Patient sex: M
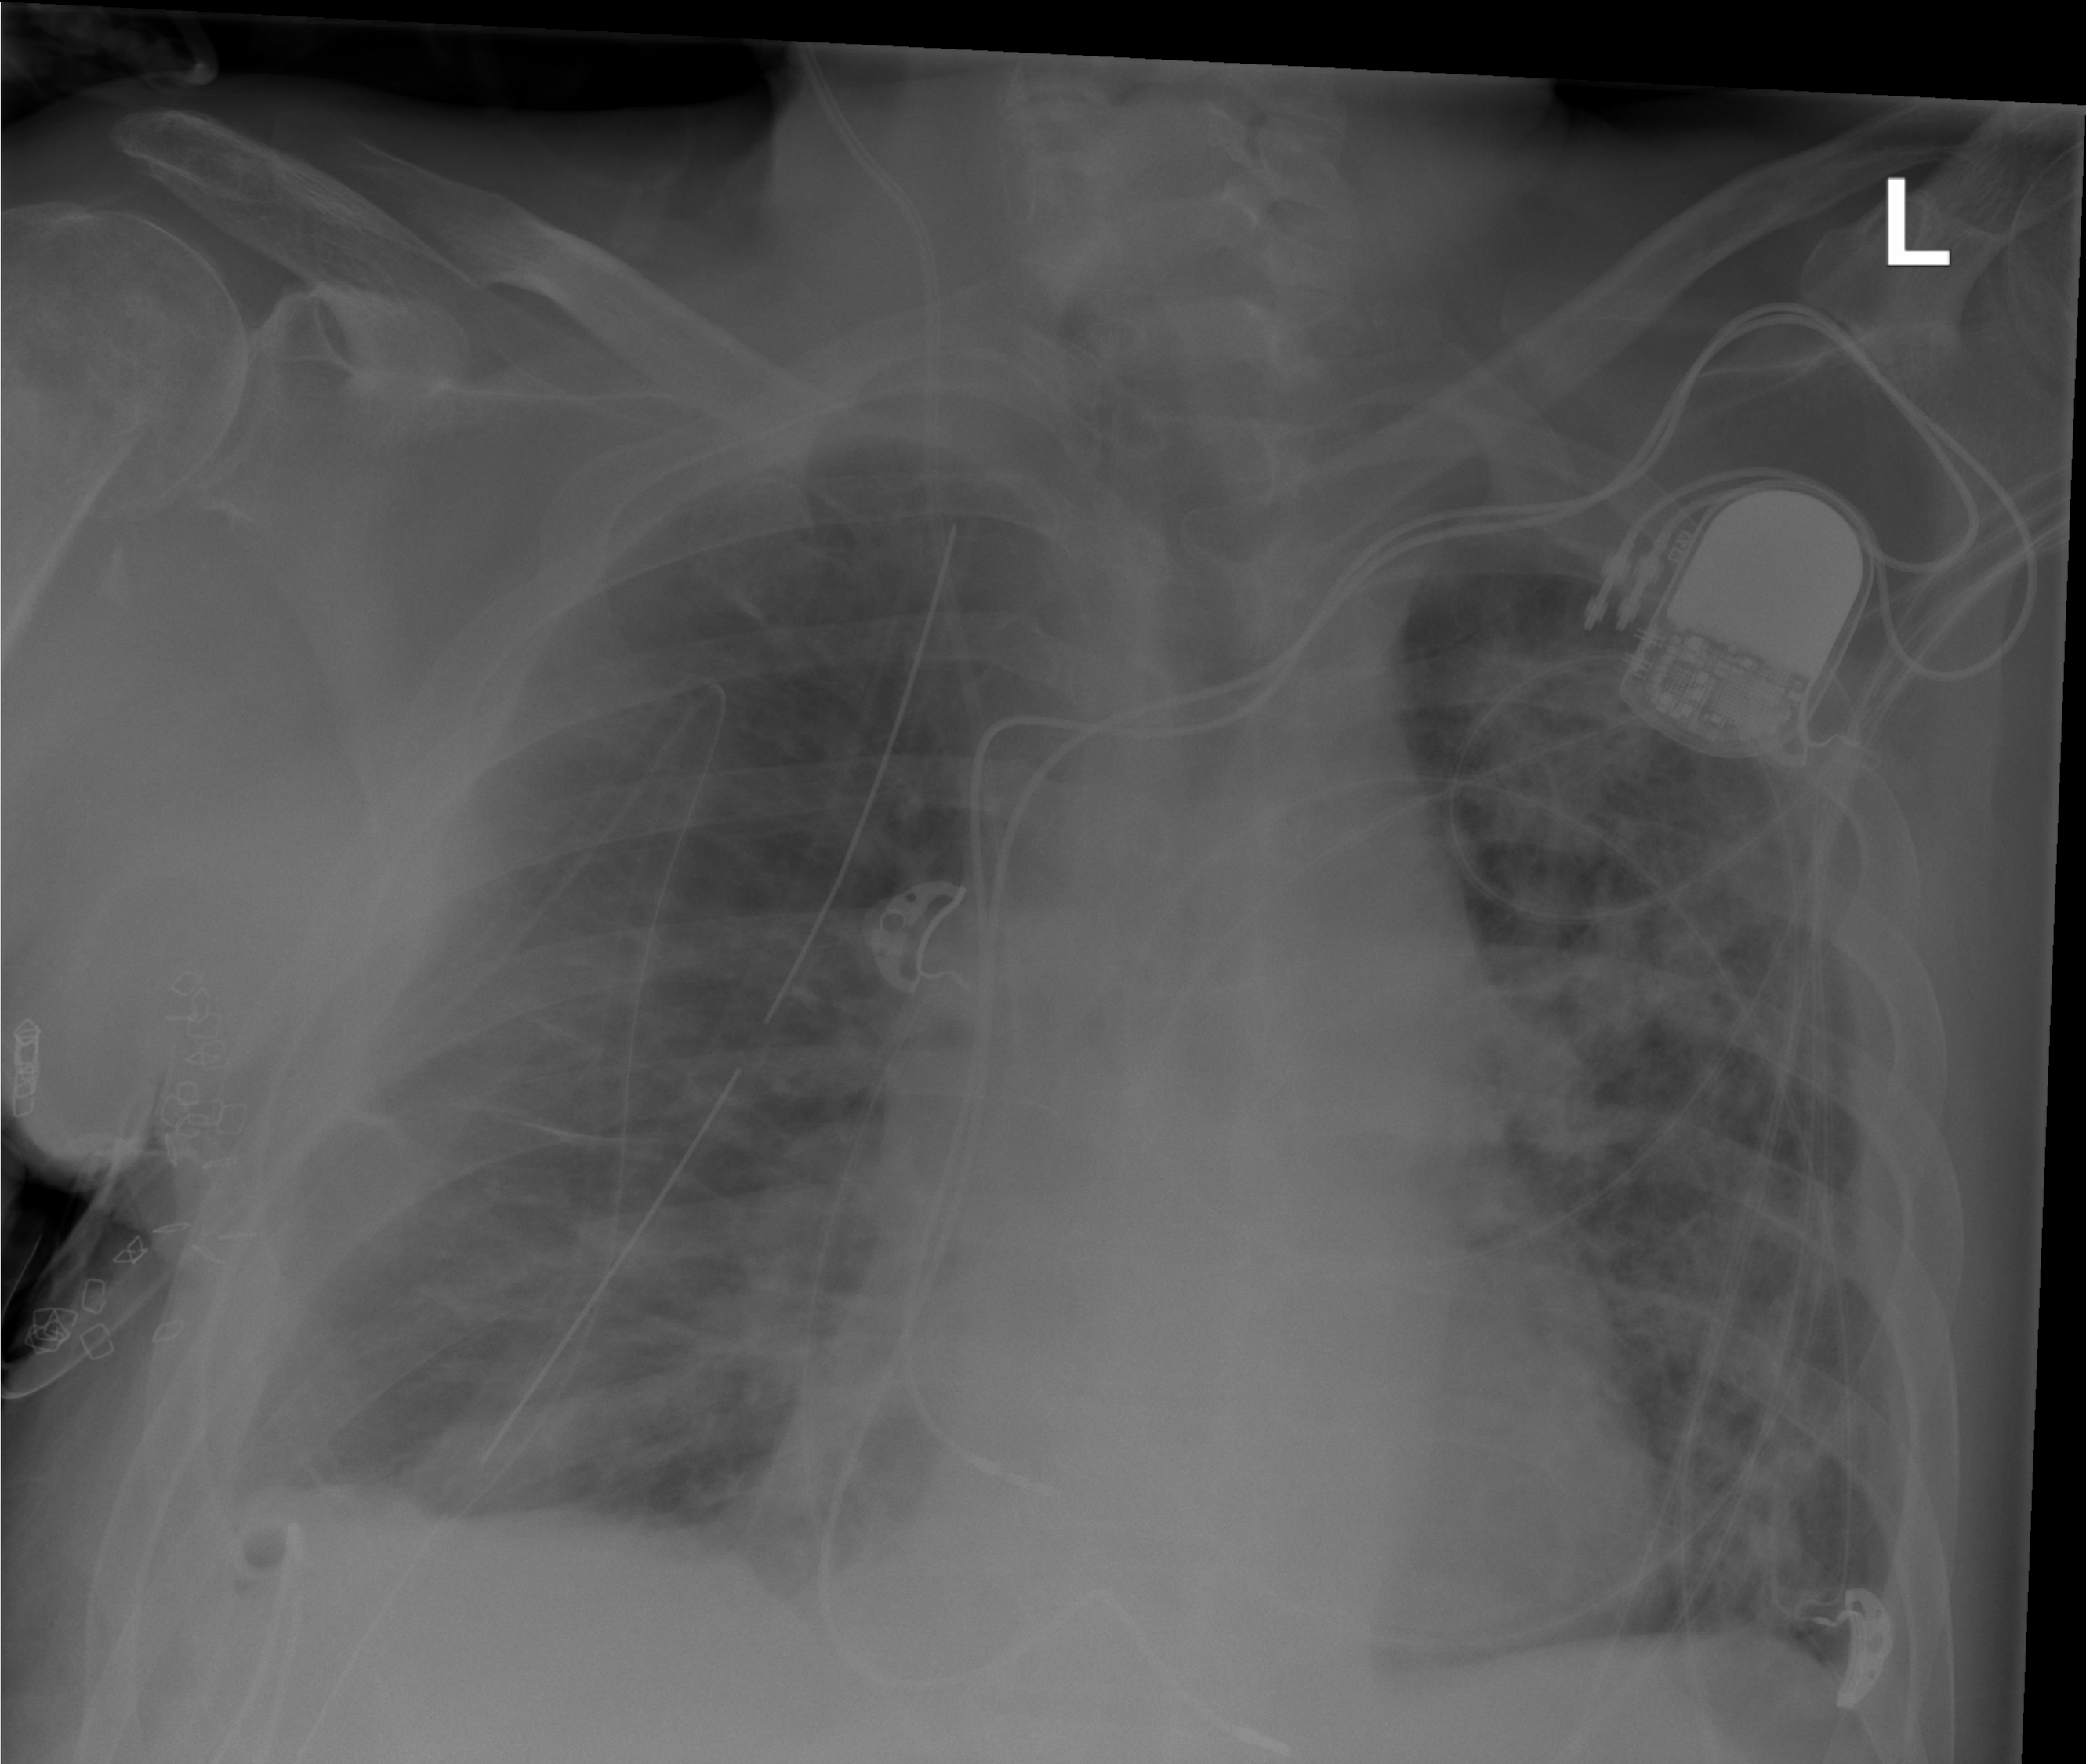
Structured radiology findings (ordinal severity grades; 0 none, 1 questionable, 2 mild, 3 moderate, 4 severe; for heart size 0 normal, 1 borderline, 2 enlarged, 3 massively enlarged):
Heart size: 1
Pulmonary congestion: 2
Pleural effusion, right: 2
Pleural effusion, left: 2
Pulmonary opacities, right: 2
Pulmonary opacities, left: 3
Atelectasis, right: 2
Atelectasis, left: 2